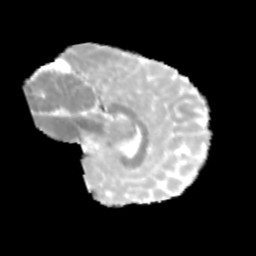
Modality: MD
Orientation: sagittal
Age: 11
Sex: male
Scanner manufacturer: siemens
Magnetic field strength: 3 T
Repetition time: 3.8 s
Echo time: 0.07 s